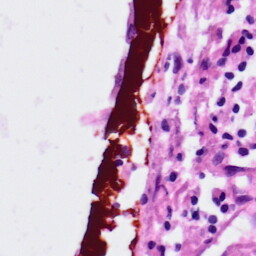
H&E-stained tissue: Lung